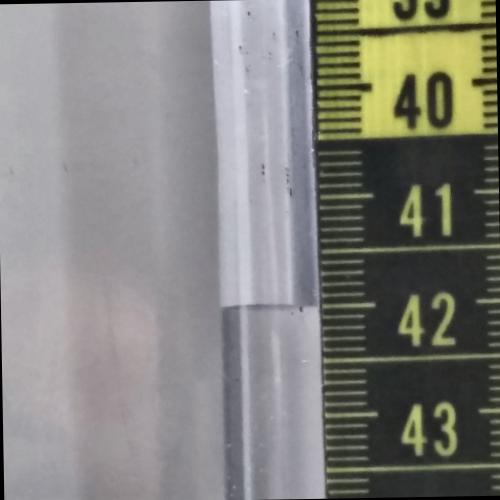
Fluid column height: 42.0 cm